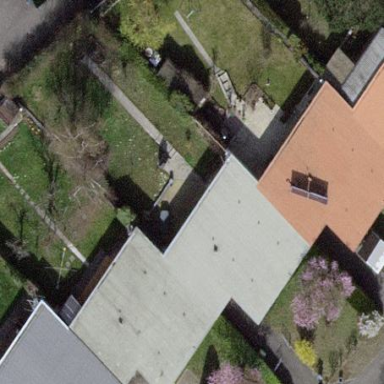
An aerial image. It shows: Garden surrounded by fence.